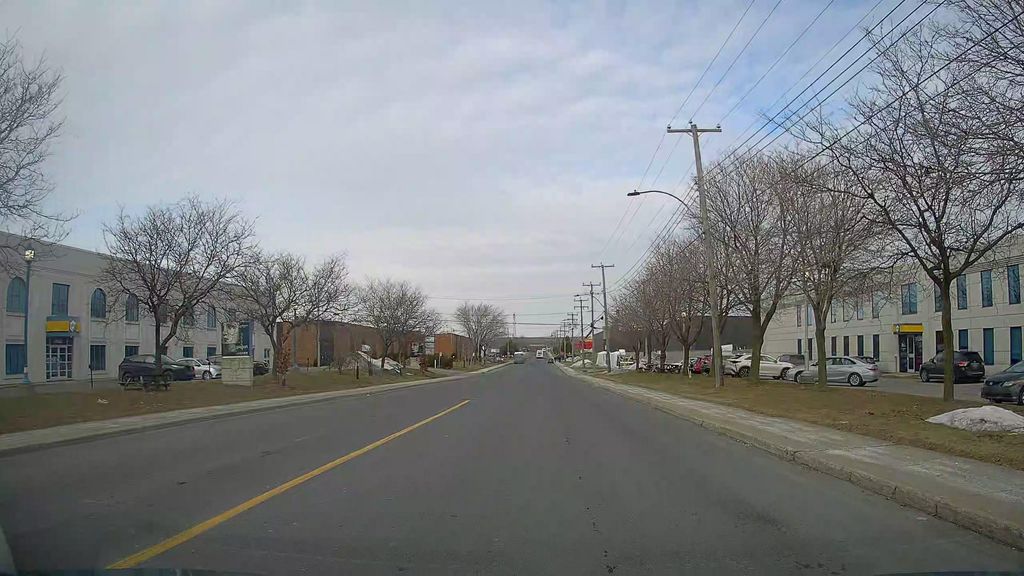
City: montreal